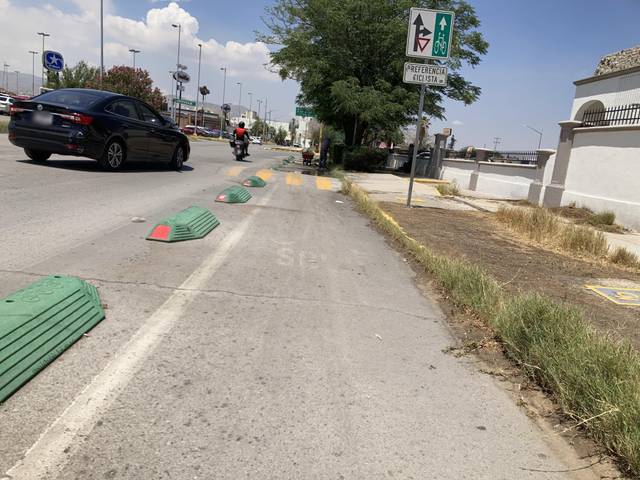
Region: Mexico
Coordinates: 31.743, -106.452